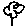
Label: flower